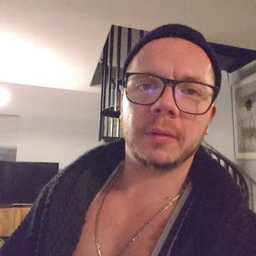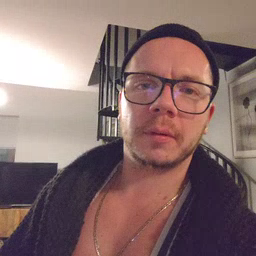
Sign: cowboy